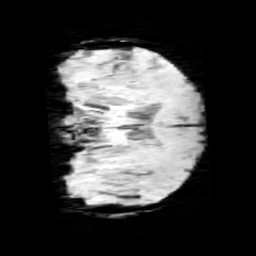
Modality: minIP
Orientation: coronal
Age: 9
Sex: male
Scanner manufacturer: siemens
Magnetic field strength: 3 T
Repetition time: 0.027 s
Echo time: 0.02 s